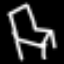
Label: chair